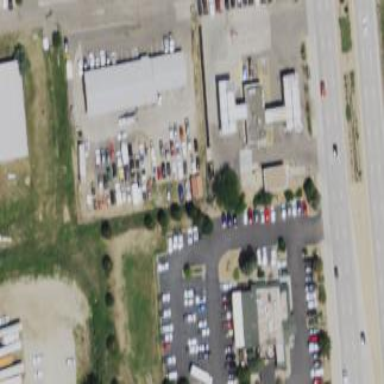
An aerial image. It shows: Commercial area.